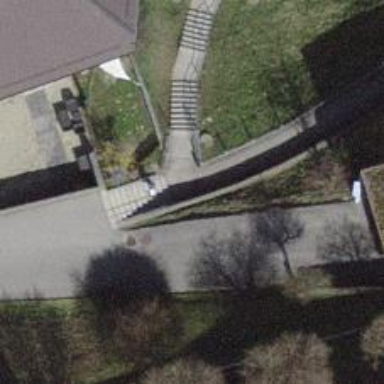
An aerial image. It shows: Set of steps on the road.